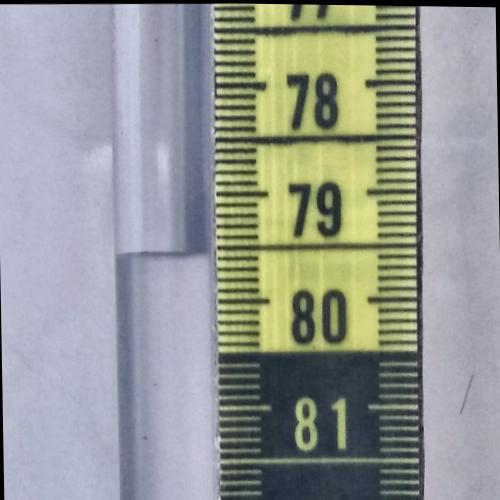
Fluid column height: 79.6 cm